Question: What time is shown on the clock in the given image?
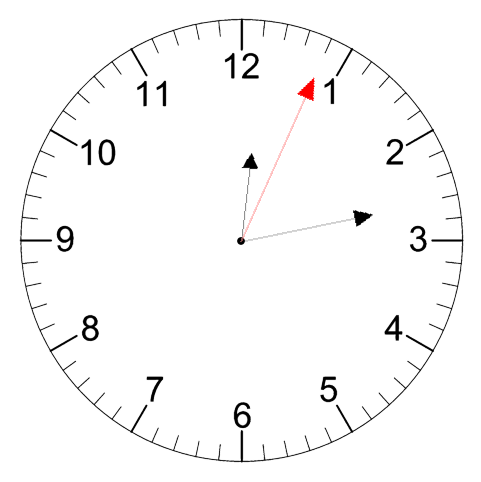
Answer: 12:13:04